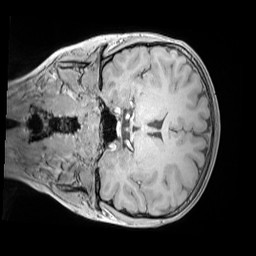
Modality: MP2RAGE
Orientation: coronal
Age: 9
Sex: male
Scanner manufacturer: siemens
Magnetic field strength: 3 T
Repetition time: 4 s
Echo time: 0.00303 s